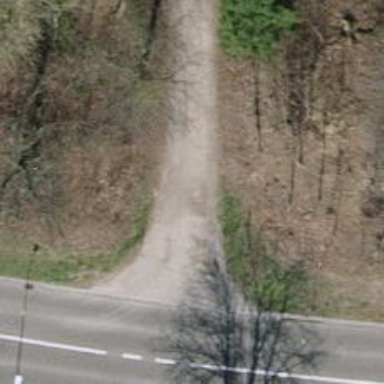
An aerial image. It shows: Footway with pebblestone surface.